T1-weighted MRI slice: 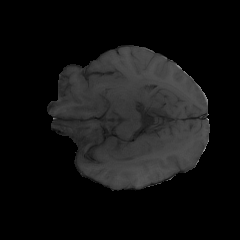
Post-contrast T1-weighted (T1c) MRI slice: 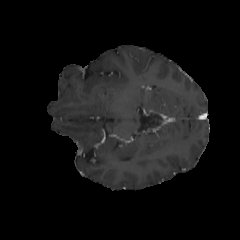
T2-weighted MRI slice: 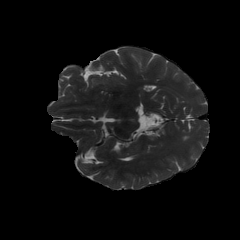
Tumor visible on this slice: no